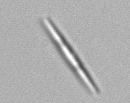
Label: pennate